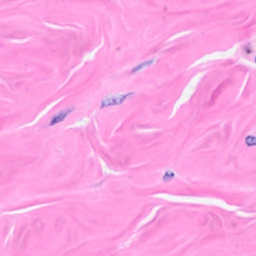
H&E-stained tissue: Breast